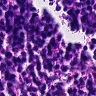
Metastatic tissue present: no